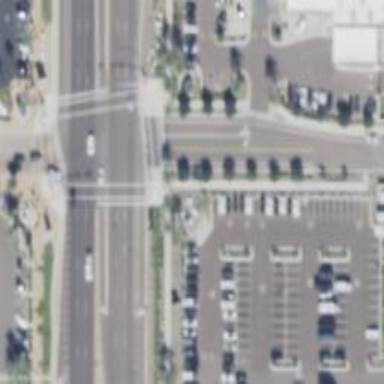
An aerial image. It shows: Solid stop line on the road.